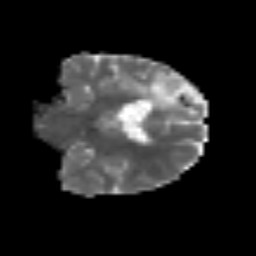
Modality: MD
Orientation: coronal
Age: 76
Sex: female
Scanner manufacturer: siemens
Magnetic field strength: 3 T
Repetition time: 3.2 s
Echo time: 0.081 s